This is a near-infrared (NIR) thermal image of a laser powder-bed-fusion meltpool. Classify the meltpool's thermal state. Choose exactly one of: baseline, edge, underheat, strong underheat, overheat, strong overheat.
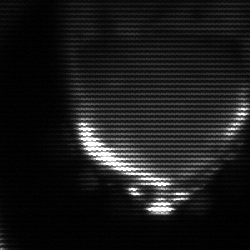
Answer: edge